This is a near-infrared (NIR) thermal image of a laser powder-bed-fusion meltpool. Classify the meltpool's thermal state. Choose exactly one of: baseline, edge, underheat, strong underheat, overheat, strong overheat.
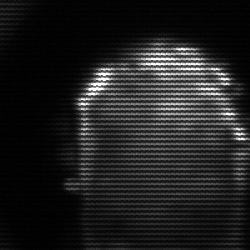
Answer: baseline